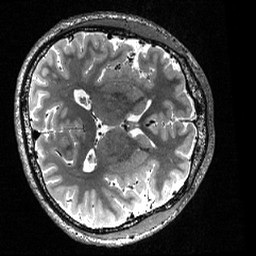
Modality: T2w
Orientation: axial
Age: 22
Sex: male
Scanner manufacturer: siemens
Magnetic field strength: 3 T
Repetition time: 3.2 s
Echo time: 0.56 s